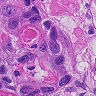
Metastatic tissue present: yes